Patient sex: M
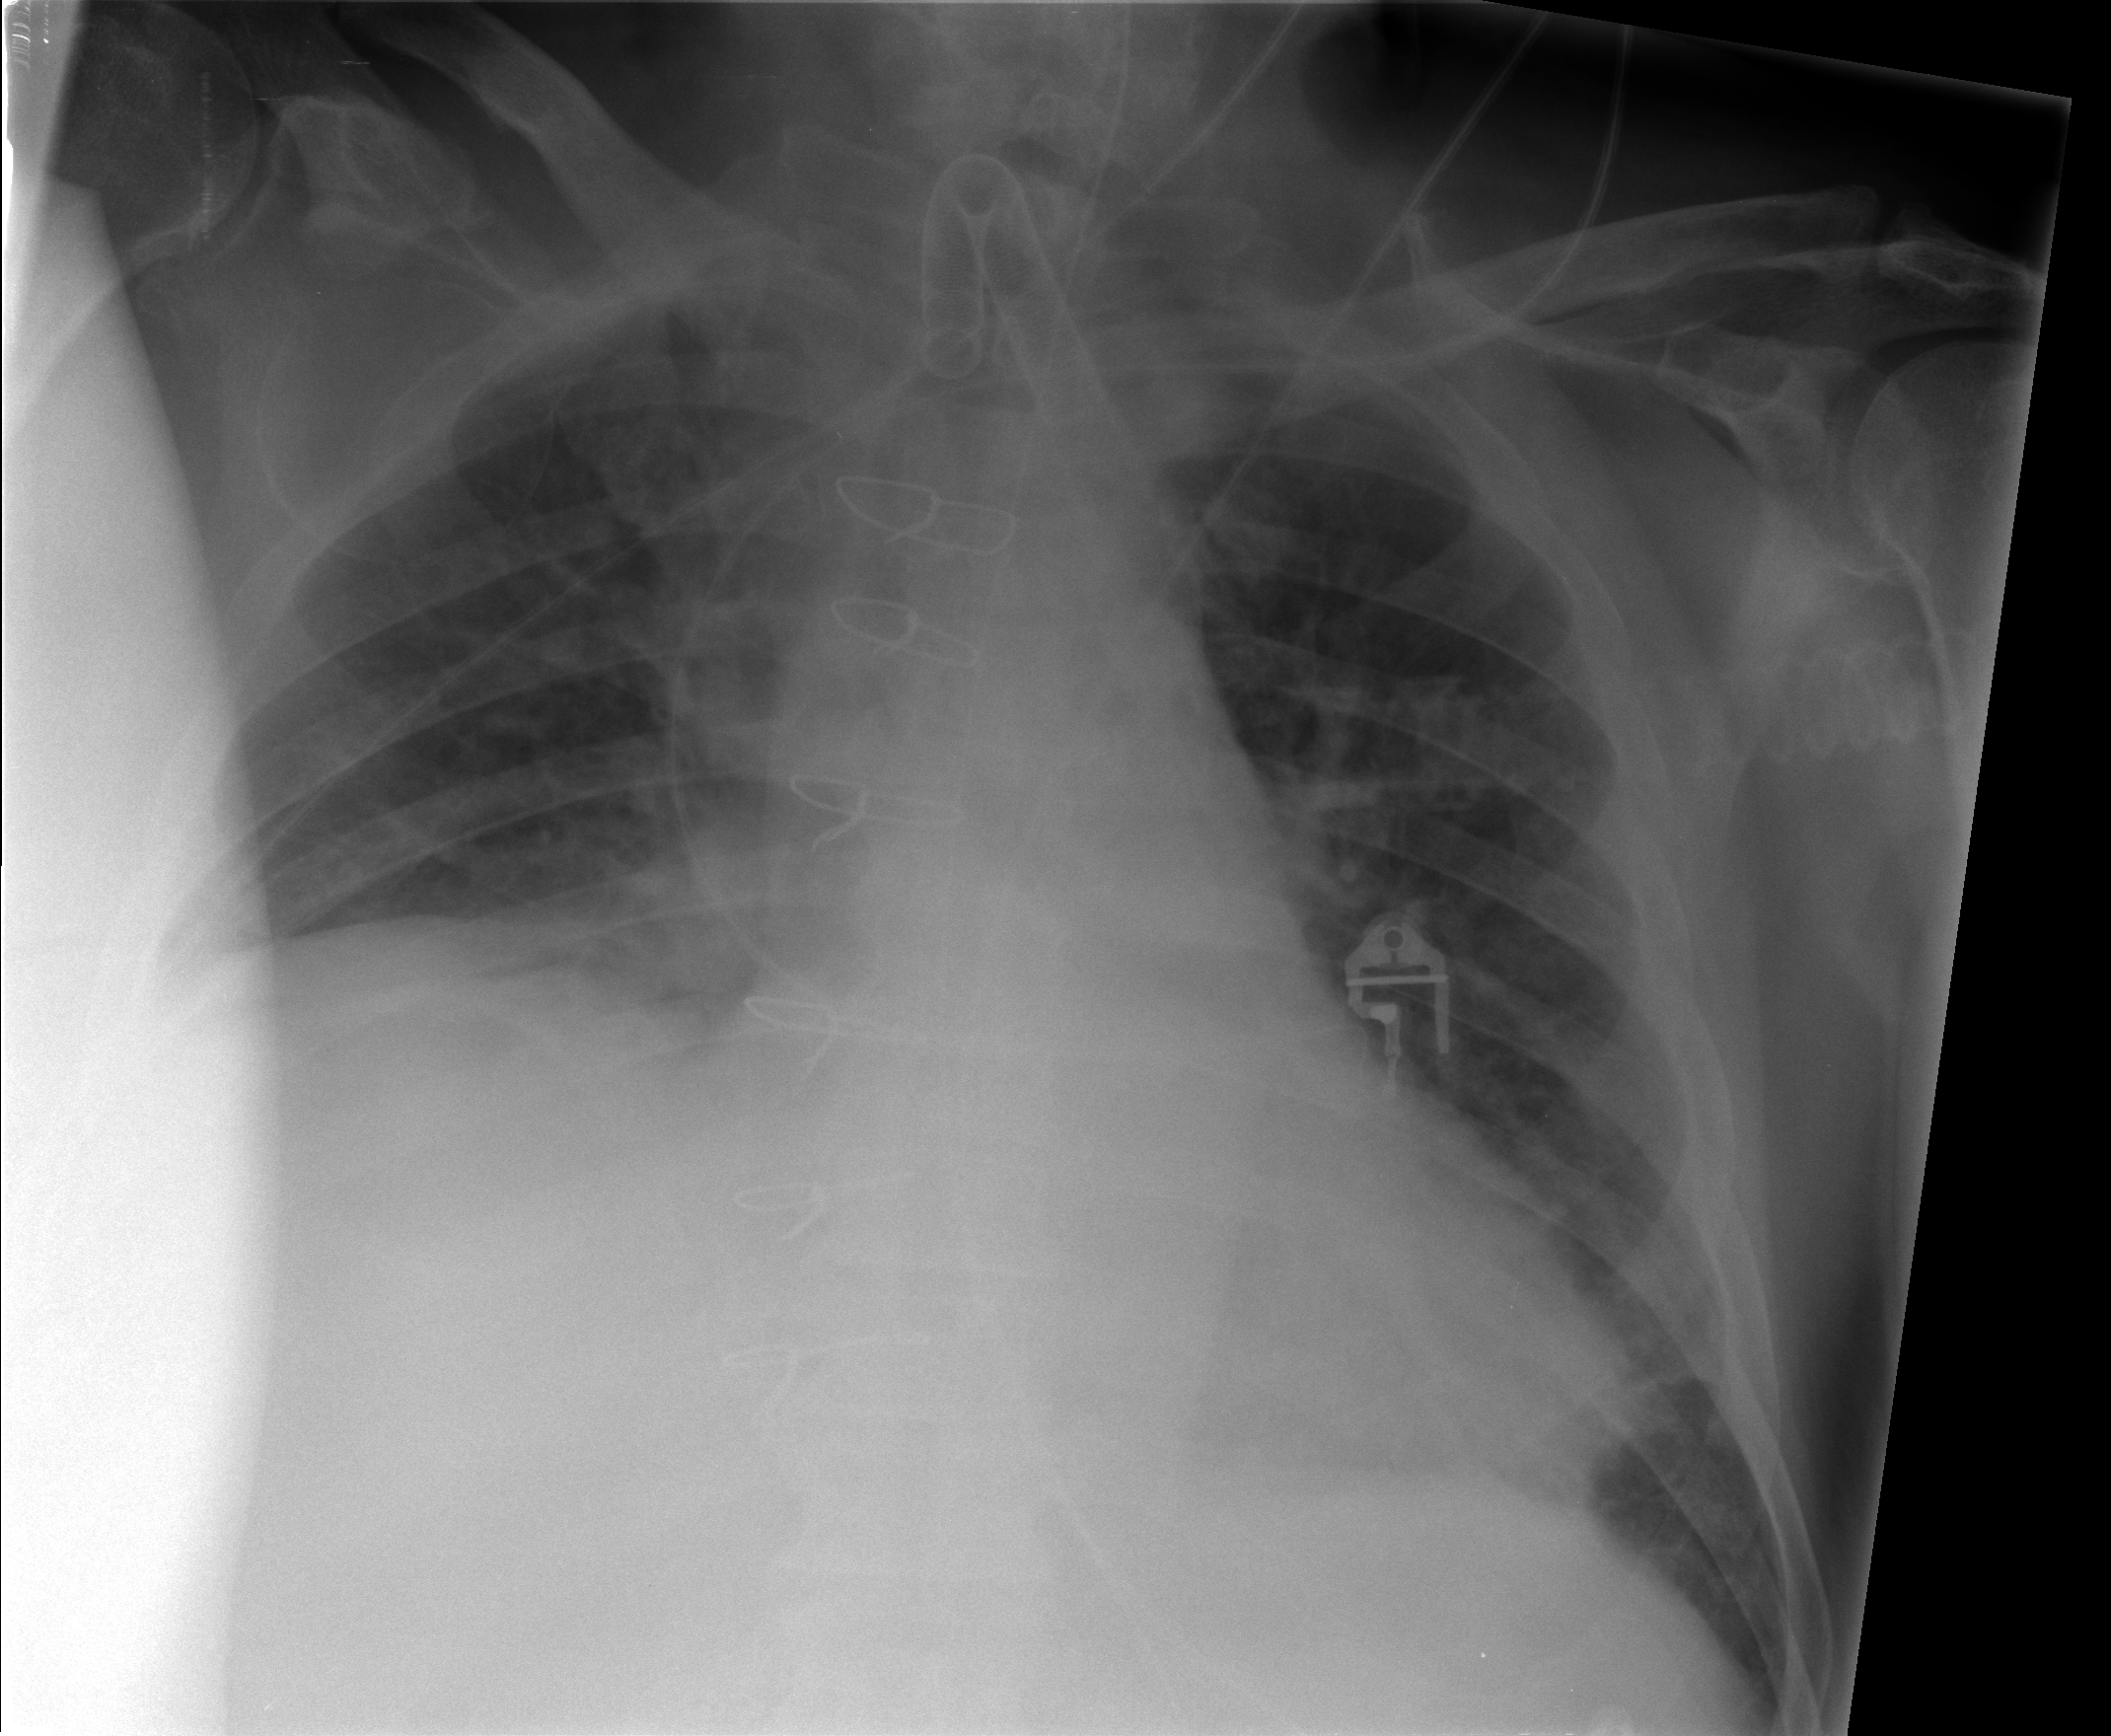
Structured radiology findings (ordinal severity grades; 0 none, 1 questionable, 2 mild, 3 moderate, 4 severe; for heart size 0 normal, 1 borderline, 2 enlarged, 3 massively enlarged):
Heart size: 1
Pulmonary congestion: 2
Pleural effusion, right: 0
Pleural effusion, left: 0
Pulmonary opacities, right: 1
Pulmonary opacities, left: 1
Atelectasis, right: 1
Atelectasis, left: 2